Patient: sex F, age 68
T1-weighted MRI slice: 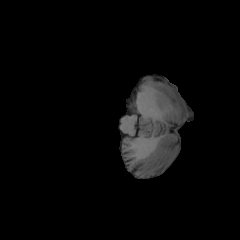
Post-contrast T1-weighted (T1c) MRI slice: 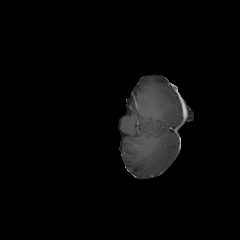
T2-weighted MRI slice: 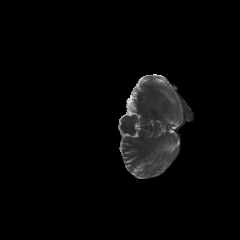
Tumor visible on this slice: no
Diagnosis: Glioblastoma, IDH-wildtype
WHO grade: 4